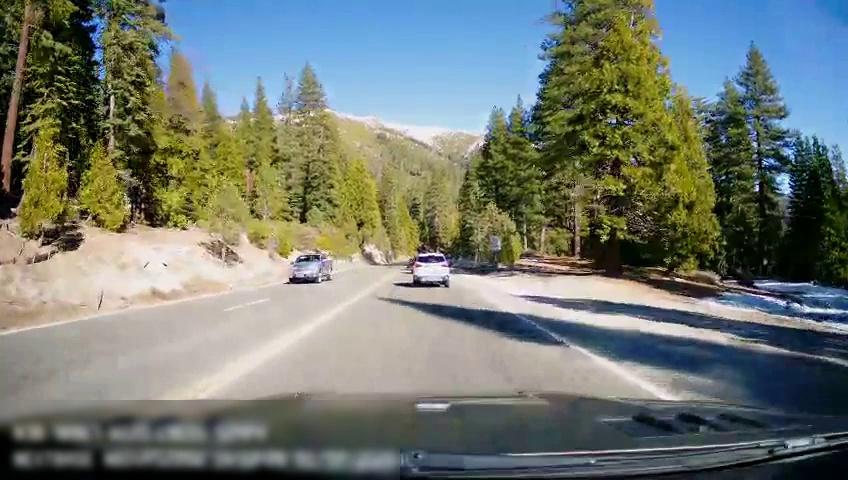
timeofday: Day
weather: Sunny
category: Drivable Space
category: Vehicles | Car
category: Vehicles | SUV
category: Lanes | Current Lane
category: Lanes | Alternate Lane
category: Lanes | Opposite Lane
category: Lanes | Opposite Lane